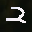
Label: 2